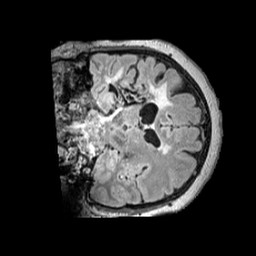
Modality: FLAIR
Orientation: coronal
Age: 51
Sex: female
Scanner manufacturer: siemens
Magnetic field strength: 3 T
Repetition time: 5 s
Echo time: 0.387 s